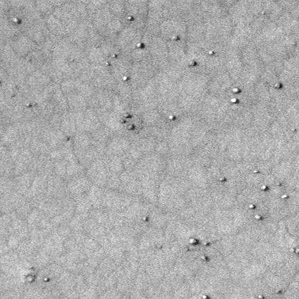
Label: frost